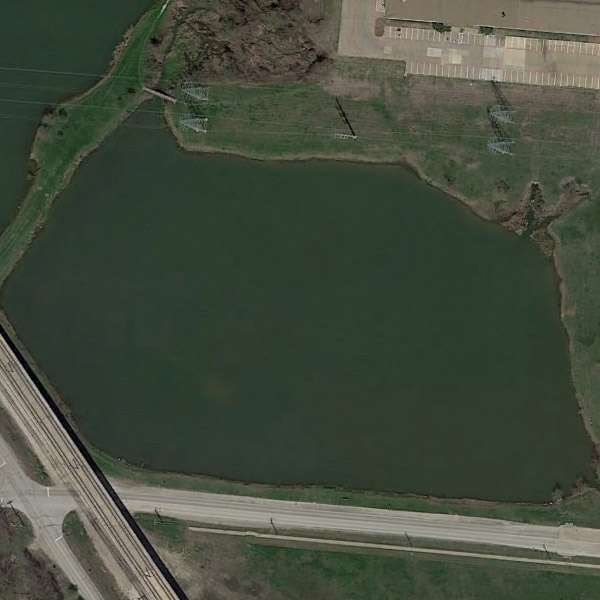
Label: Pond